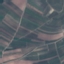
Land use / land cover: PermanentCrop